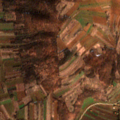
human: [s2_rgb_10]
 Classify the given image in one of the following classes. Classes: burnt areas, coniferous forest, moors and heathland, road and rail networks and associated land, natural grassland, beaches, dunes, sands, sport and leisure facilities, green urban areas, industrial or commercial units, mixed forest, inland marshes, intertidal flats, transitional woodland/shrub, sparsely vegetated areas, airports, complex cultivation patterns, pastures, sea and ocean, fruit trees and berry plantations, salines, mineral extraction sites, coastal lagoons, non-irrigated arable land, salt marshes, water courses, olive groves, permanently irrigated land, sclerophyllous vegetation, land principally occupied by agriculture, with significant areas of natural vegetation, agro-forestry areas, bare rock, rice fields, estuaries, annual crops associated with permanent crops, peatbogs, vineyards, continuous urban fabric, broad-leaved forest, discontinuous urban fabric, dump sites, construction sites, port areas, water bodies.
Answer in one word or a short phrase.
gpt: non-irrigated arable land, land principally occupied by agriculture, with significant areas of natural vegetation, broad-leaved forest, transitional woodland/shrub